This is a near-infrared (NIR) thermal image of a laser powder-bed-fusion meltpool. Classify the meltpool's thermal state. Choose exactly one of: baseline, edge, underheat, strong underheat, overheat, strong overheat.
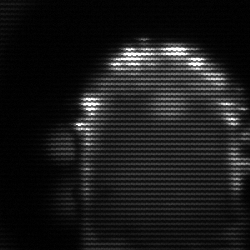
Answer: baseline